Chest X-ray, AP view. Patient: 52 years old, sex F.
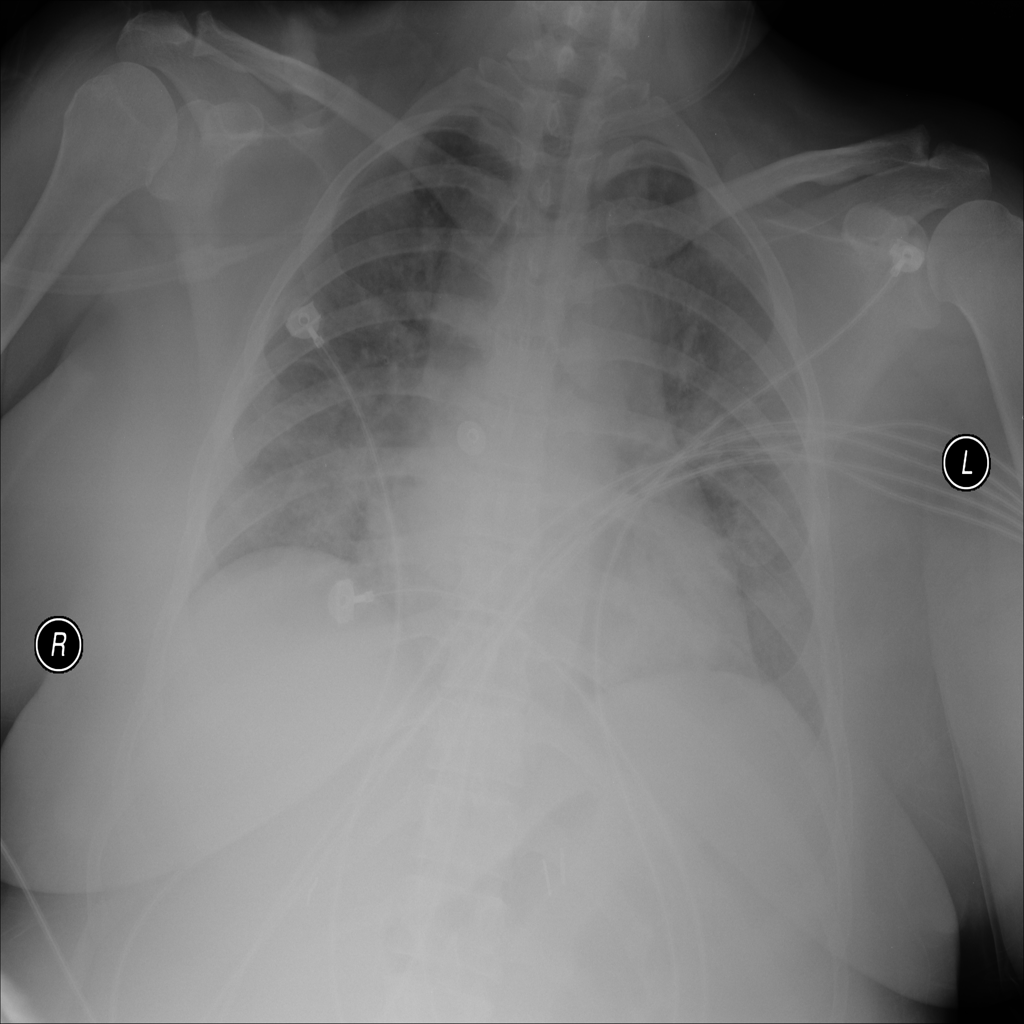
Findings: Infiltration